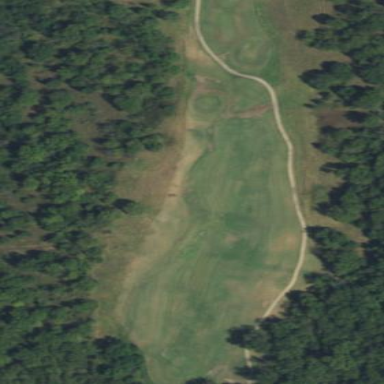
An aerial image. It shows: Golf fairway surrounded by grass.